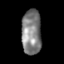
Tissue: skin
Cell type: Epithelial cells
Senescence score: 0.2638
Nuclear area (px): 866
Mean DAPI intensity: 128.866